七年级 · 组合几何学
小题8.0分)

如图11222, 在 $\triangle A C B$ 中, $\angle A C B=90^{\circ}, C D \perp A B$ 于点 $D$.

(1)求证: $\angle A C D=\angle B$;

(2)若 $A F$ 平分 $\angle C A B$ 分别交 $C D, B C$ 于点 $E, F$, 求证: $\angle C E F=\angle C F E$.
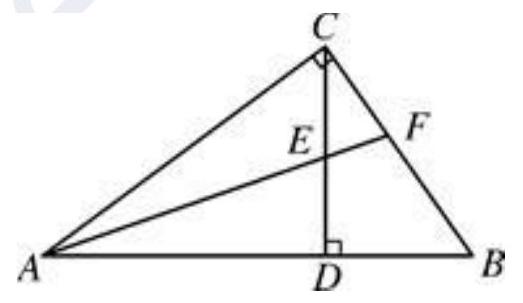
答案: 证明: (1) $\because \angle A C B=90^{\circ}, C D \perp A B$ 于 $D$,

$\therefore \angle A C D+\angle B C D=90^{\circ}, \angle B+\angle B C D=90^{\circ}$,

$\therefore \angle A C D=\angle B ;$

(2)在Rt $\triangle A F C$ 中, $\angle C F A=90^{\circ}-\angle C A F$,

同理在Rt $\triangle A E D$ 中, $\angle A E D=90^{\circ}-\angle D A E$.

又 $\because A F$ 平分 $\angle C A B$,

$\therefore \angle C A F=\angle D A E$,

$\therefore \angle A E D=\angle C F E$,

又 $\because \angle C E F=\angle A E D$,

$\therefore \angle C E F=\angle C F E$.
解析: 本题考查了直角三角形的性质, 三角形角平分线的定义, 对顶角的性质, 余角的性质,难度适中.

(1) 由于 $\angle A C D$ 与 $\angle B$ 都是 $\angle B C D$ 的余角, 根据同角的余角相等即可得证;

(2)根据直角三角形两锐角互余得出 $\angle C F A=90^{\circ}-\angle C A F, \angle A E D=90^{\circ}-\angle D A E$, 再根据角平分线的定义得出 $\angle C A F=\angle D A E$, 然后由对顶角相等的性质, 等量代换即可证明 $\angle C E F=\angle C F E$.